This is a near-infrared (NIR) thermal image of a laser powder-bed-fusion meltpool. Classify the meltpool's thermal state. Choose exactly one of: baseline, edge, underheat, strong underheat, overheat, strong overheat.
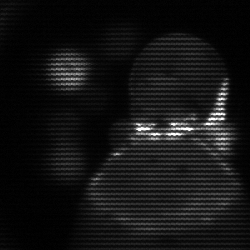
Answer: edge